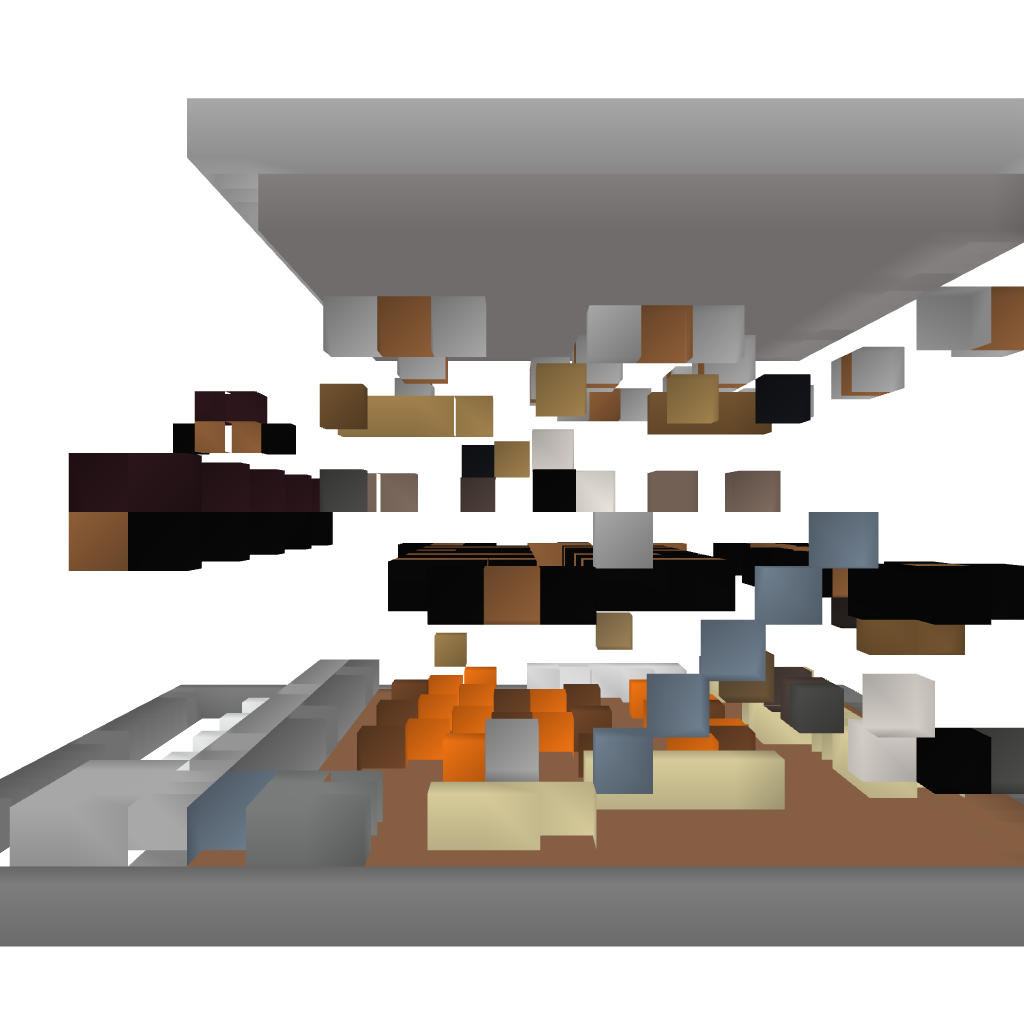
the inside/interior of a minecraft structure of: Lower-class Modern Convenience Store with Apartments